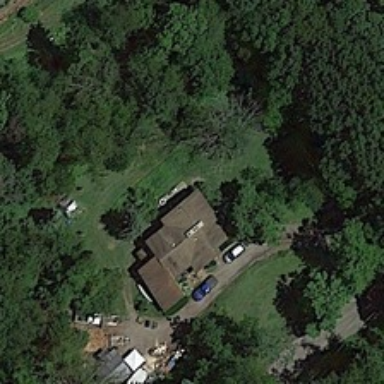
Many green trees are around a building with two cars .